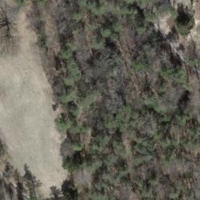
EUNIS habitat code: 41
Species observed at this site:
Anthocharis cardamines
Pholidoptera griseoaptera
Phaneroptera falcata
Aglais io
Pararge aegeria
Gonepteryx rhamni